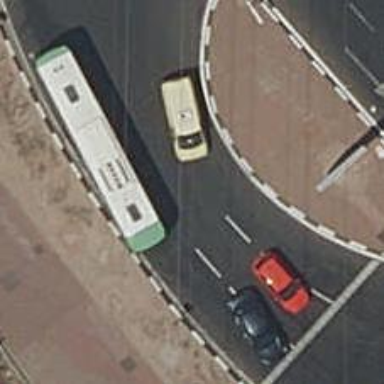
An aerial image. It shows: Road with traffic signals.